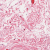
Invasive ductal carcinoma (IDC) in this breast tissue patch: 0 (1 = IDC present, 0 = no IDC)